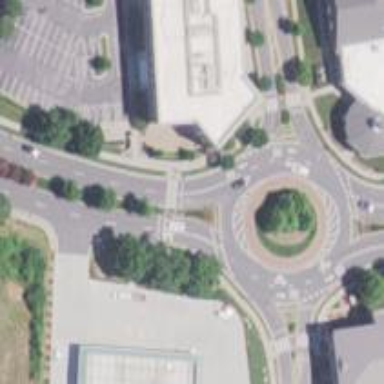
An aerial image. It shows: Asphalt road that is secondary route leading to roundabout.